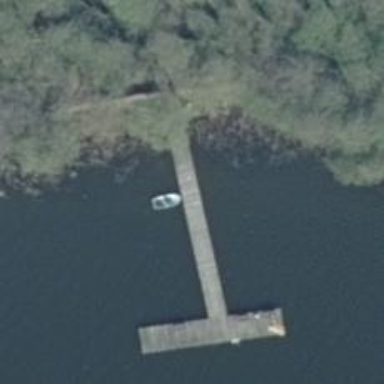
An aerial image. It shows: Man-made pier.